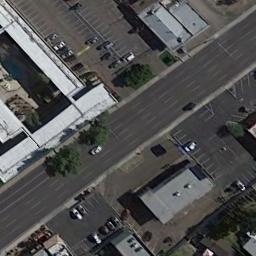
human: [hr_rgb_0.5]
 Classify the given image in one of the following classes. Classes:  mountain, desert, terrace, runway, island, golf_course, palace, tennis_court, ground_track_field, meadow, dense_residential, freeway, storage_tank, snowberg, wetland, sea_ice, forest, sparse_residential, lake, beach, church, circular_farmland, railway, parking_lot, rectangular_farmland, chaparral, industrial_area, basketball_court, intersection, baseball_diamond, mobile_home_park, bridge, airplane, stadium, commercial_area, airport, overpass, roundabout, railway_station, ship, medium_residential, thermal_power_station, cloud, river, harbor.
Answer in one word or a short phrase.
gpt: freeway